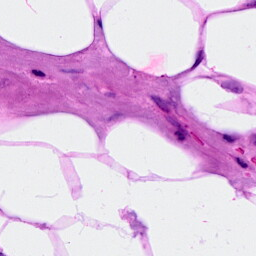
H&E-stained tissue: Breast